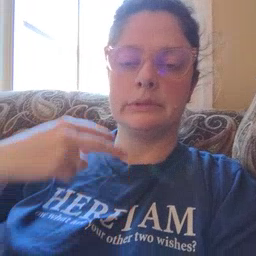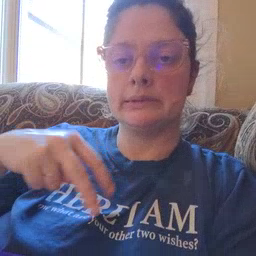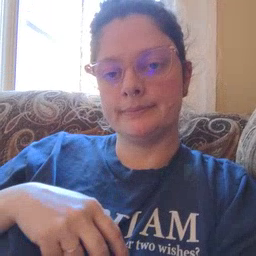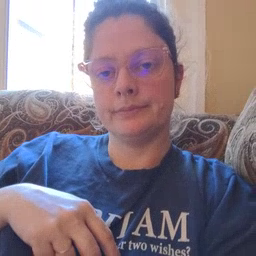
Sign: dance